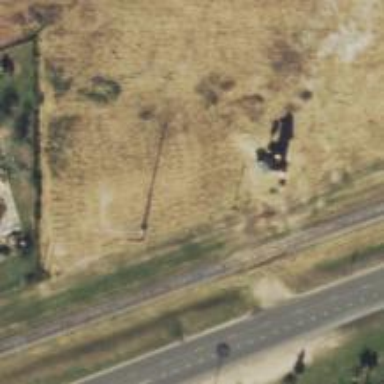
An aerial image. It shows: Power pole.